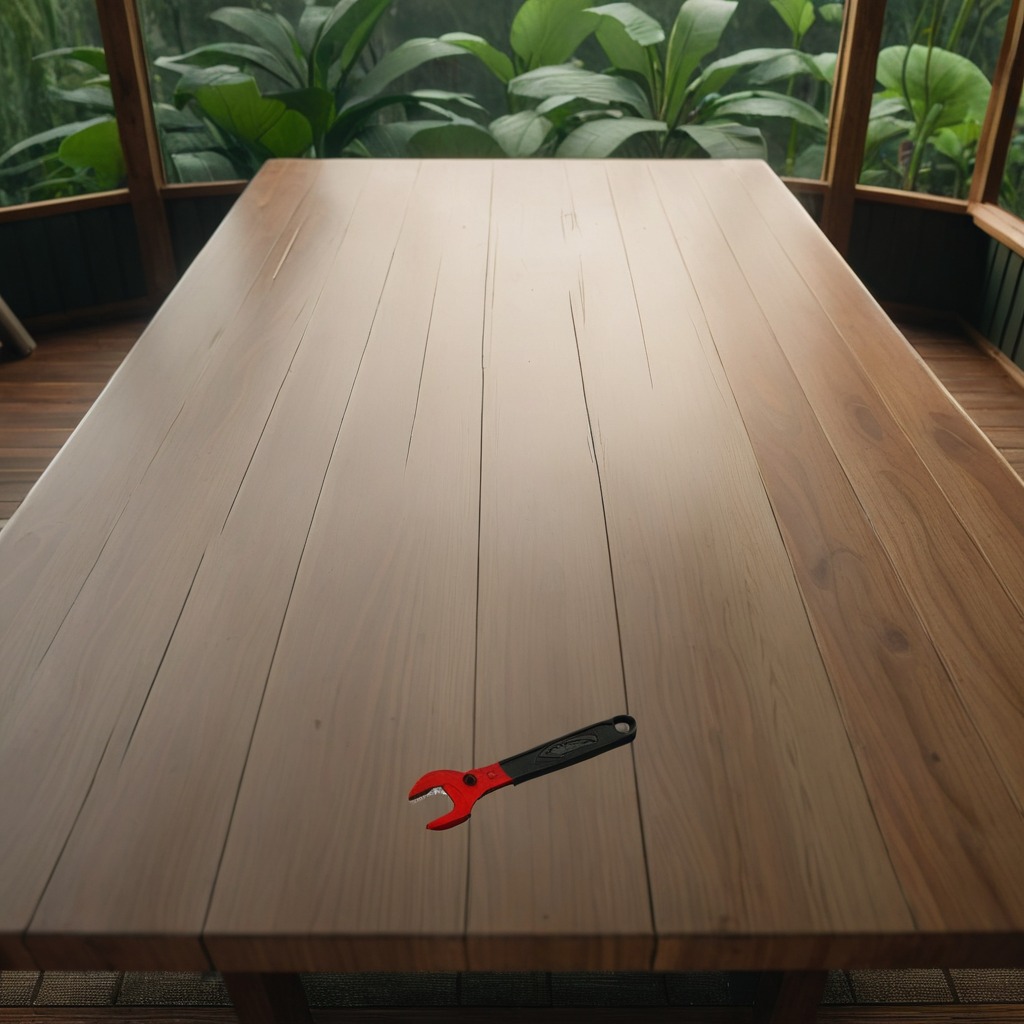
An wrench lies on a wooden table inside a jungle field workshop tent.